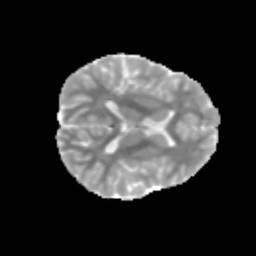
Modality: MD
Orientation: axial
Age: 13
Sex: female
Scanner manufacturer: siemens
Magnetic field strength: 3 T
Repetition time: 3.8 s
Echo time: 0.07 s